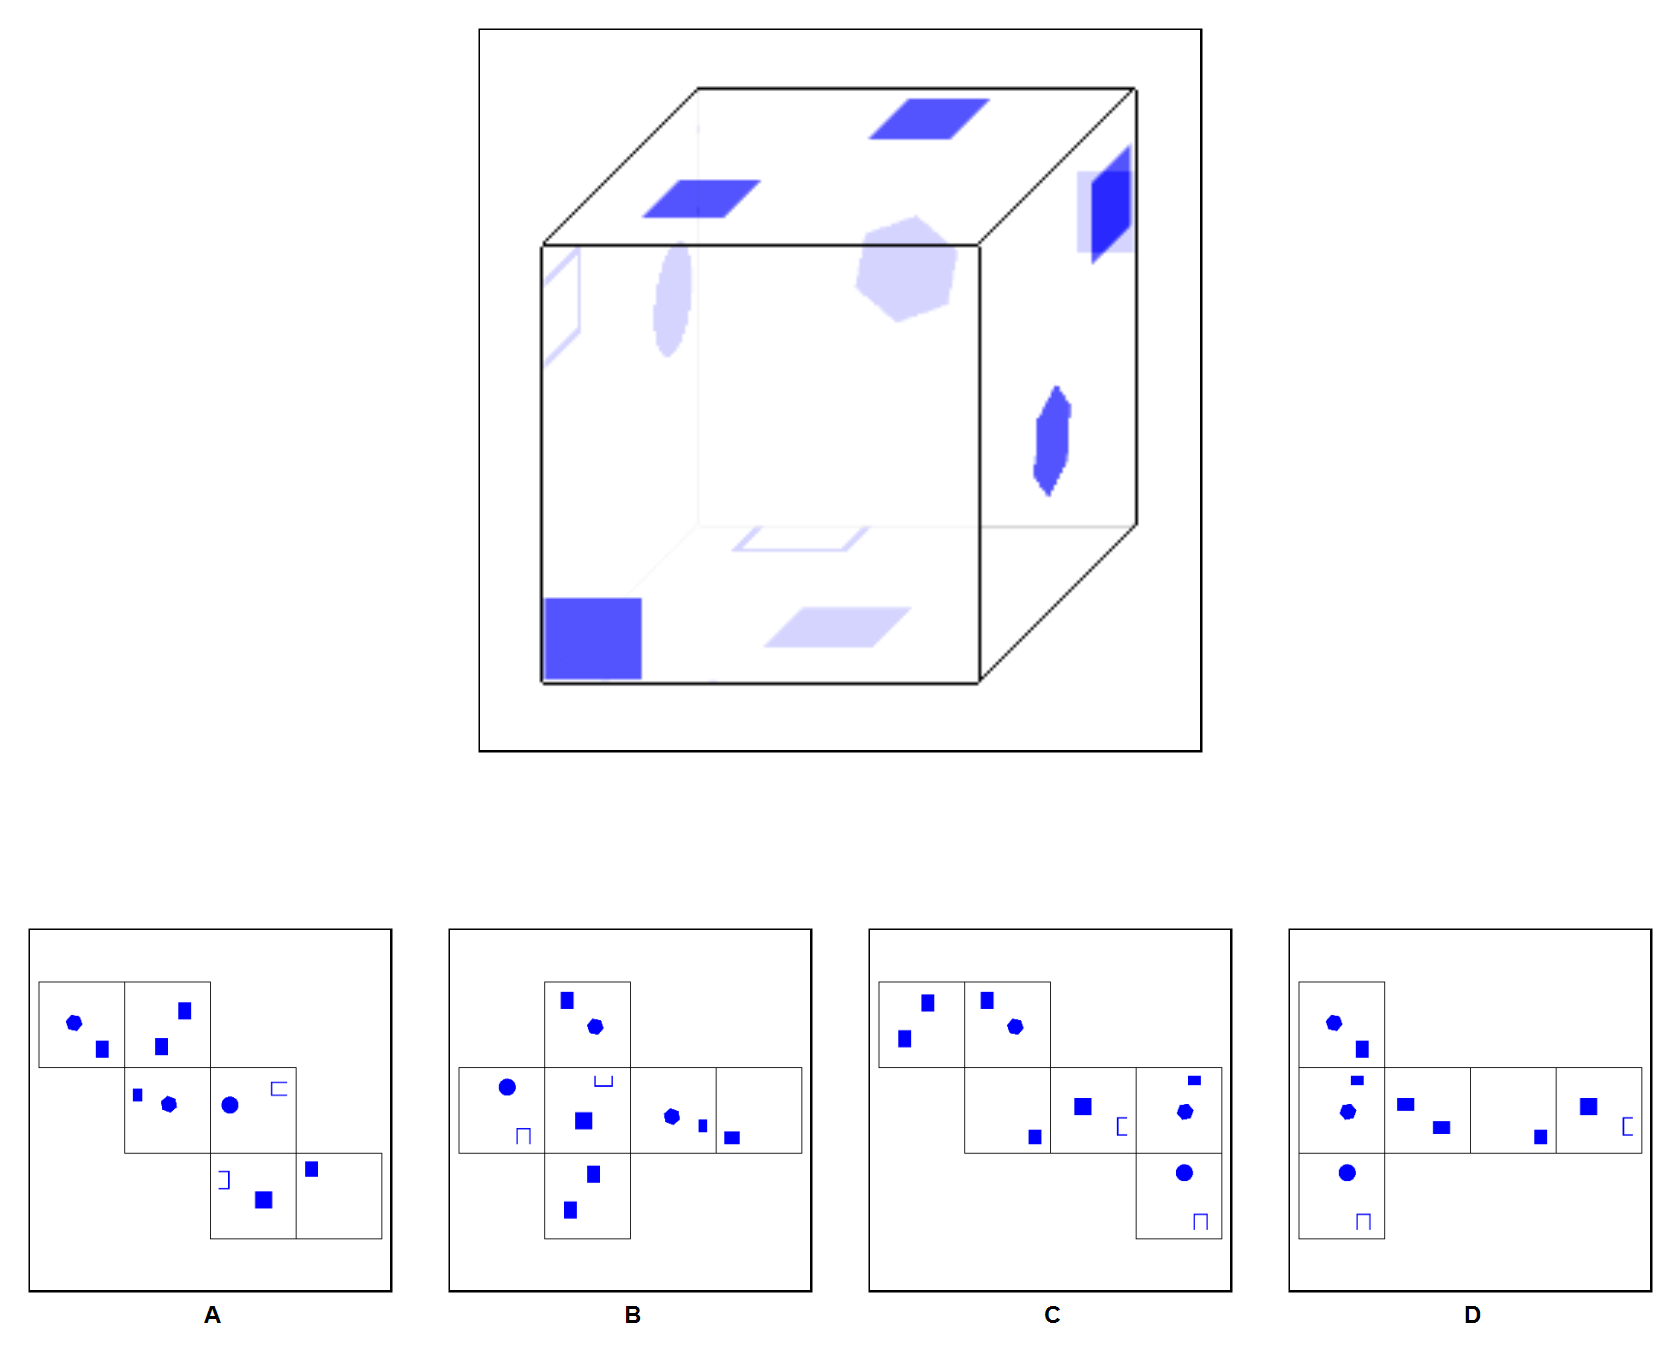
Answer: B